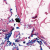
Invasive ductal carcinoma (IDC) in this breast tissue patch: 0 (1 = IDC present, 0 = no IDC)